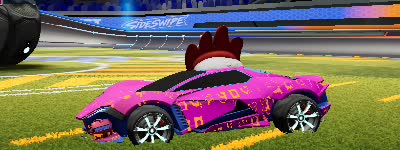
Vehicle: werewolf